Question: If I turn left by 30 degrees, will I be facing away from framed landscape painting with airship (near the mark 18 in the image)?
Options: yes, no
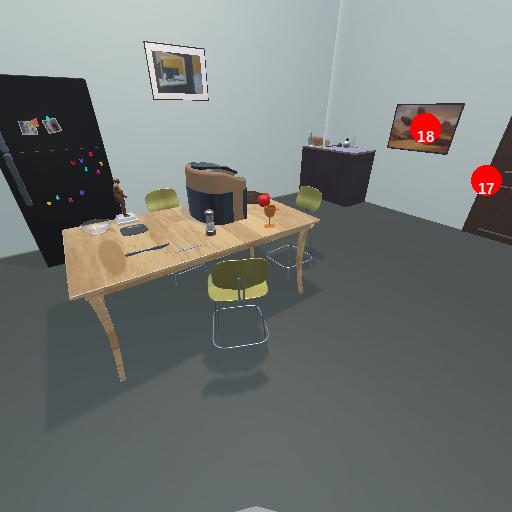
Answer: yes